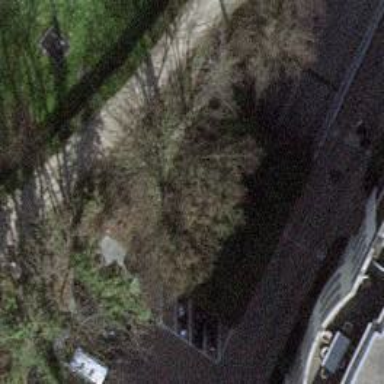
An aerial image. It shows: Driveway tunnel under the road.